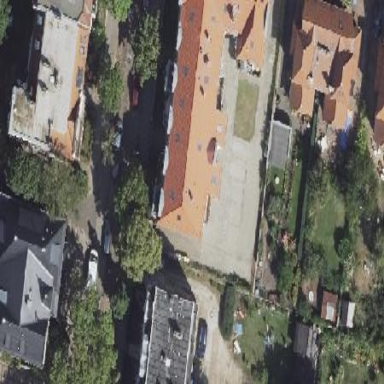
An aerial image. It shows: Residential building with gambrel roof.